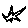
Label: star